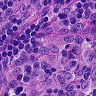
Metastatic tissue present: no